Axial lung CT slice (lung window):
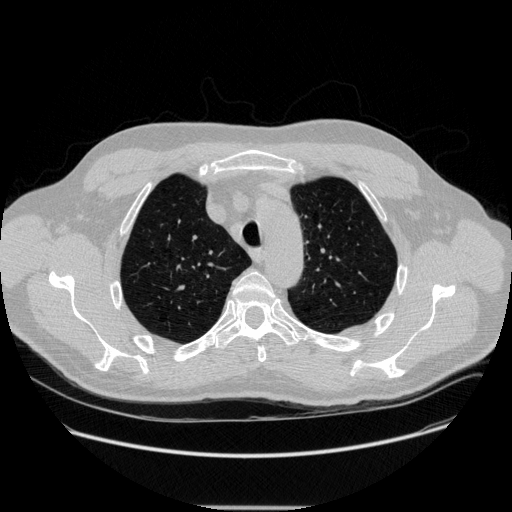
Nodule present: no